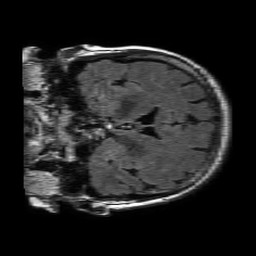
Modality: FLAIR
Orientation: coronal
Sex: female
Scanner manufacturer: philips
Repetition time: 11 s
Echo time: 0.125 s